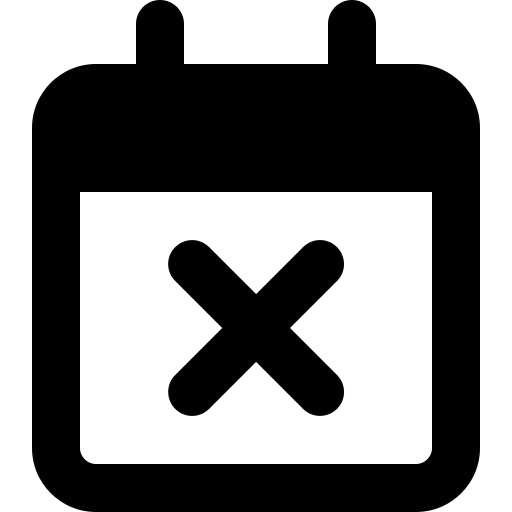
Tags: icon, FontAwesome, fa-icon, outline, calendar, xmark